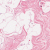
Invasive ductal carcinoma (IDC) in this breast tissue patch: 0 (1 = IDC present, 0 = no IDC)